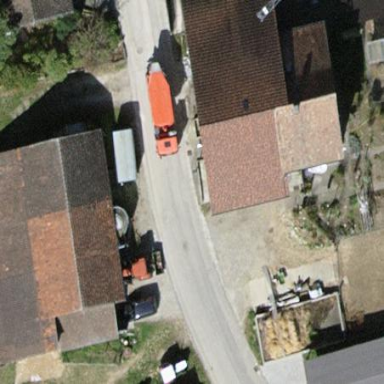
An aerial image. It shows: Farm building with gabled roof.